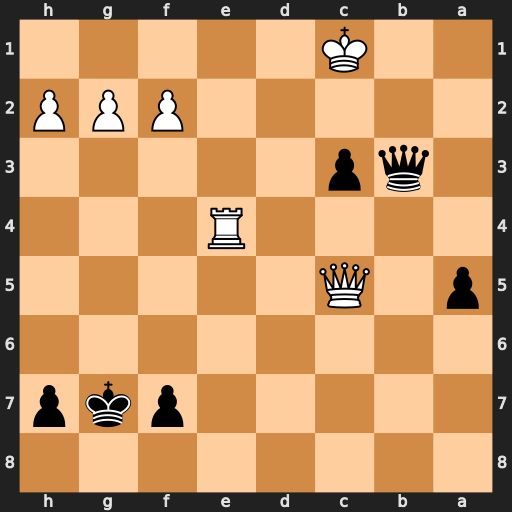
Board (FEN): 8/5pkp/8/p1Q5/4R3/1qp5/5PPP/2K5
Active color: b
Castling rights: -
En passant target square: -
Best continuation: Qb2+ Kd1 Qd2#